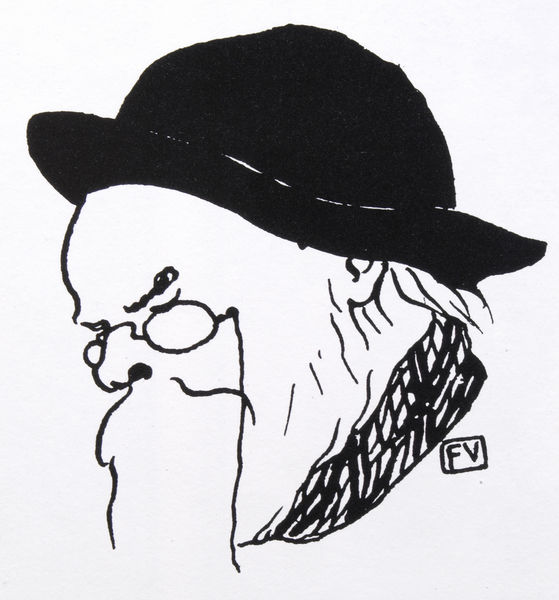
Titel: Kopf Paul Verlaine
Künstler: Félix Vallotton
Standort: Lausanne
Institution: Musée Cantonal des Beaux-Arts
Schlagwörter: kopf, mann, weiß, frankreich, grau, haar, hut, nase, ohr, profil, schwarz, skizze, stirn, zeichnung, blick, schal, tuch, symbolismus, alt, bart, mütze, augen, band, falten, gesicht, kragen, bildnis, portrait, porträt, signatur, auge, haare, schnur, blatt, augenbrauen, ohren, holzschnitt, vallotton, valloton, alter mann, abstrakt, kette, grafik, graphik, felix vallotton, linien, karikatur, jugendstil, ernst, felix, brauen, halstuch, faden, dreiviertelprofil, selbstporträt, krempe, geschlossen, striche, melone, tusche, offen, alter, linie, linear, augen zu, druck, druckgraphik, schwarzweiss, druckgrafik, initialen, monogramm, schraffur, radierung, illustration, brille, buchstaben, faust, holzdruck, freud, nasenloch, nasenlöcher, 'wicker, blat, braue, brillengestell, brillenkette, ferdinand, geschlossene augen, insignie, kneifer, lesebrille, momokkel, monokell, nickelbrille, selbsportät, zwickel, zwicker, gelehrter, monokel, alst, gealtert, andeutung, pharisäer, scharzweiss, nae, abbe, fv, ie, graphiker, schwerzweiss, barf